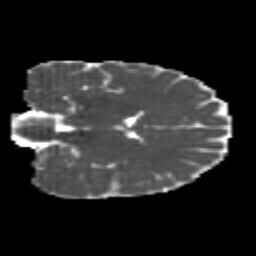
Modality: MD
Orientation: coronal
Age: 22
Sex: female
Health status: healthy
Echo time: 0.074 s